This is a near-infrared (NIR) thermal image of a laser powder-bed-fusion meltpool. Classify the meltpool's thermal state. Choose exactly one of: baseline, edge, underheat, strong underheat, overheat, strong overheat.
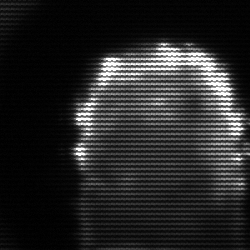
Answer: baseline